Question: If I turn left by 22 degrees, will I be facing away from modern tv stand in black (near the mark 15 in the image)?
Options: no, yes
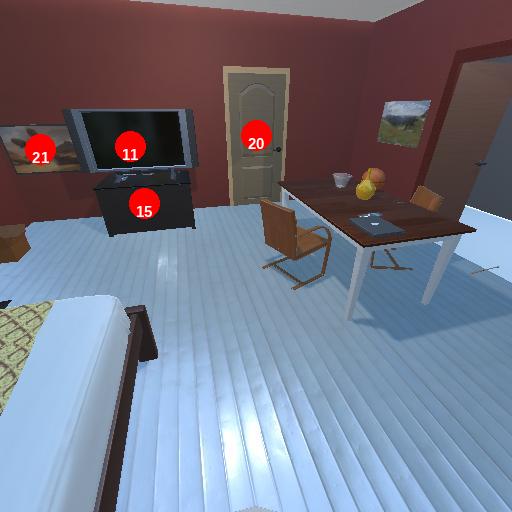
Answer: no